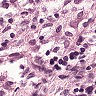
Metastatic tissue present: no